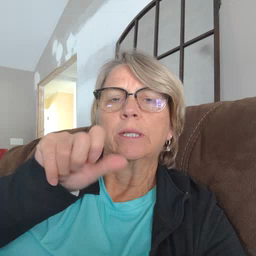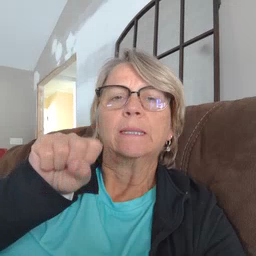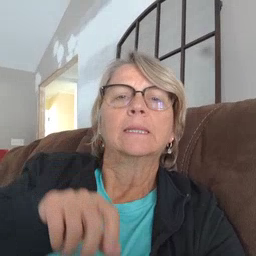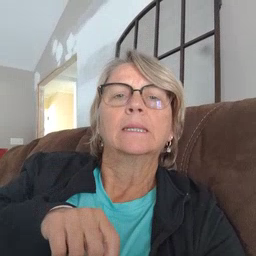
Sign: jeans